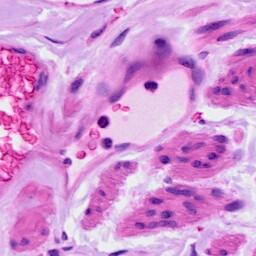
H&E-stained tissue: Ovarian